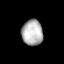
Tissue: prostate
Cell type: T cells
Senescence score: 0.2481
Nuclear area (px): 530
Mean DAPI intensity: 178.977